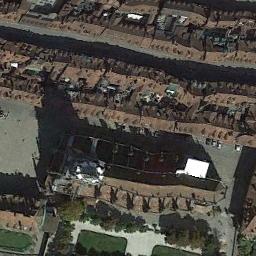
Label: church